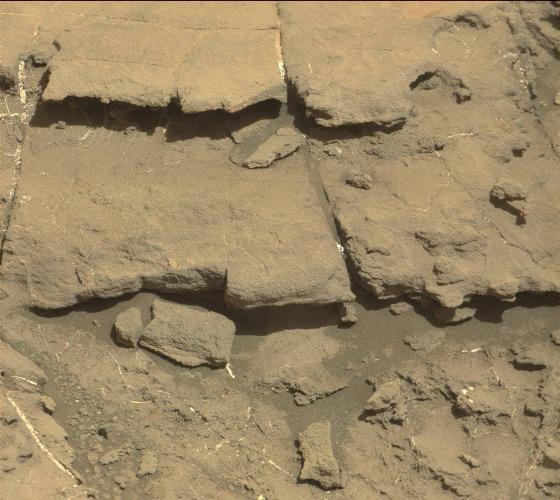
Terrain classes present: Bedrock, Gravel / Sand / Soil, Rock, Shadow